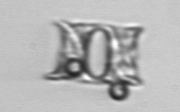
Label: Eucampia